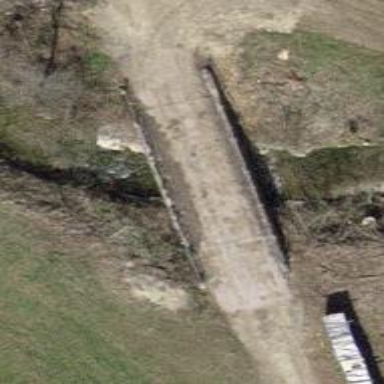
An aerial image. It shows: Culvert tunnel.